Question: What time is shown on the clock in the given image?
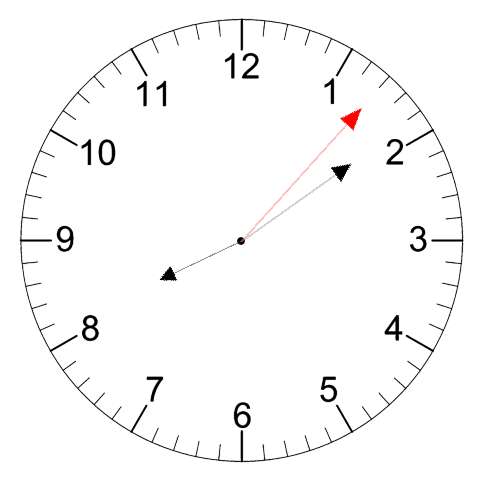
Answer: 08:09:07